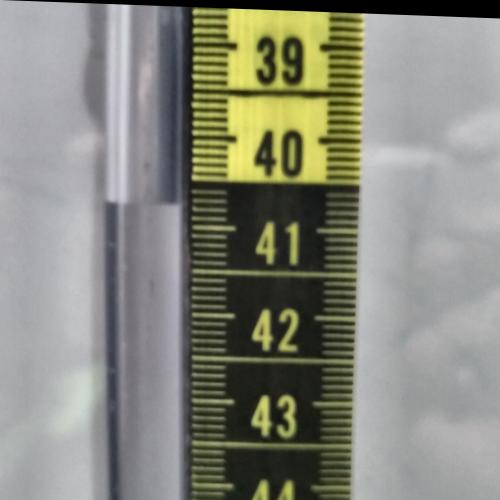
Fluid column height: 40.7 cm